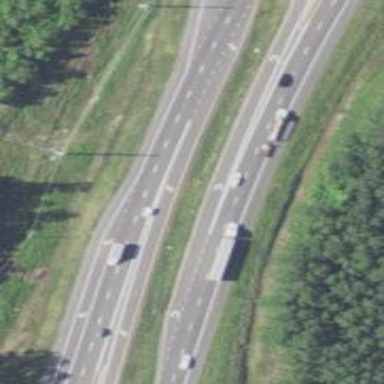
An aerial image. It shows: Trunk highway with expressway features.